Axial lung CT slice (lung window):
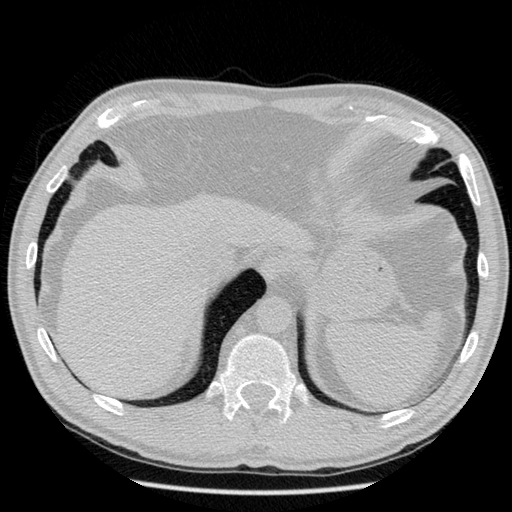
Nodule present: no